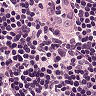
Metastatic tissue present: no